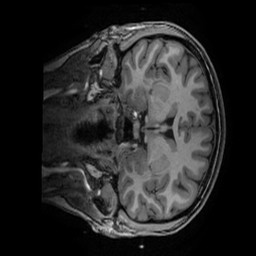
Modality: T1w
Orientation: coronal